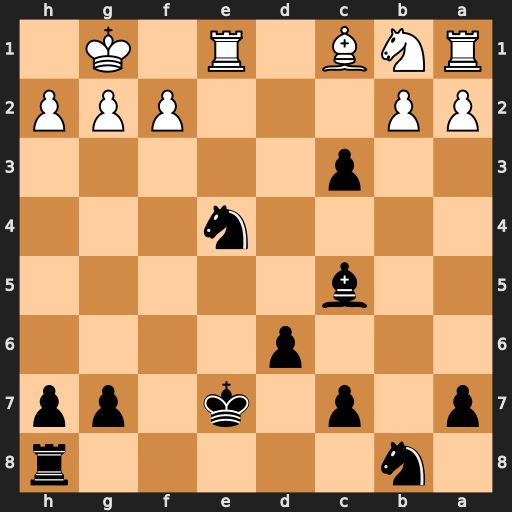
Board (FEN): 1n5r/p1p1k1pp/3p4/2b5/4n3/2p5/PP3PPP/RNB1R1K1
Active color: b
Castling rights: -
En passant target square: -
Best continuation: Bxf2+ Kf1 Bxe1